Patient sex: F
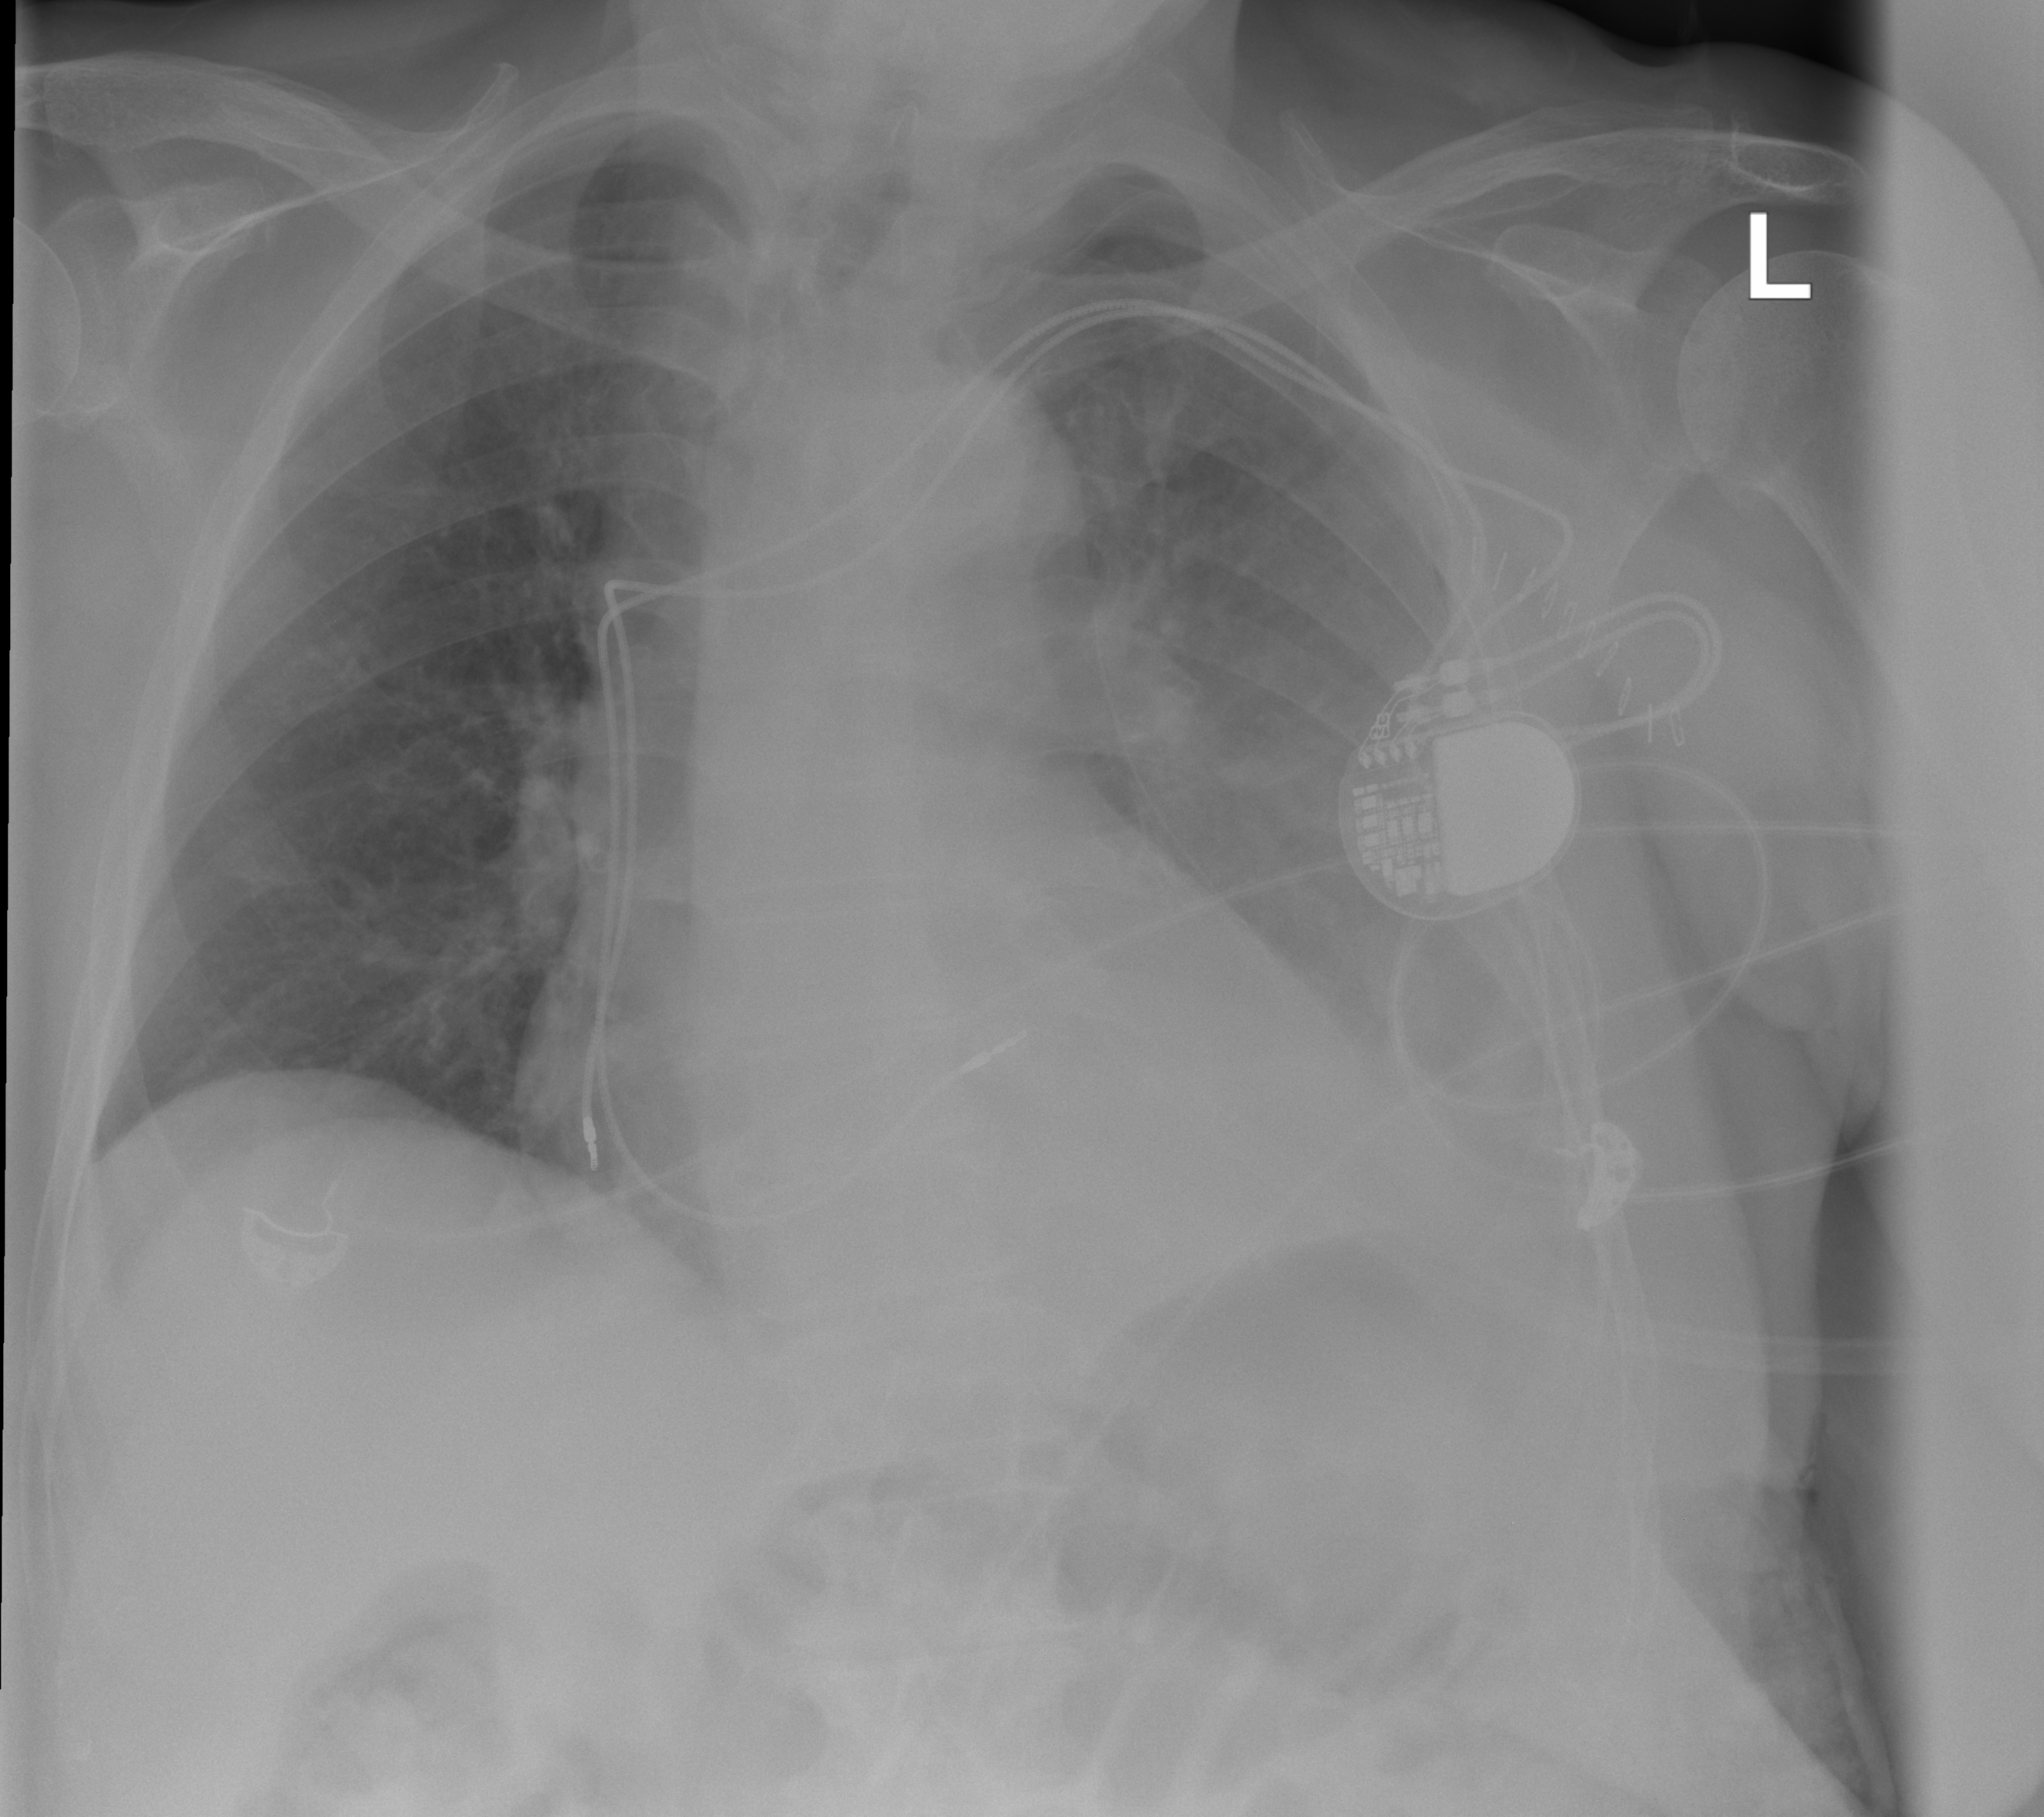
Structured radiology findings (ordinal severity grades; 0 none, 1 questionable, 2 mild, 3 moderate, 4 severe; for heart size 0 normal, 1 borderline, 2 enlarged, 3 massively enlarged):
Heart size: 2
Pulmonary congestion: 0
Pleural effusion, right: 0
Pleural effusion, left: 3
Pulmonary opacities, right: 0
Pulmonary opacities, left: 1
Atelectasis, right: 0
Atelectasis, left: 3